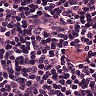
Metastatic tissue present: no